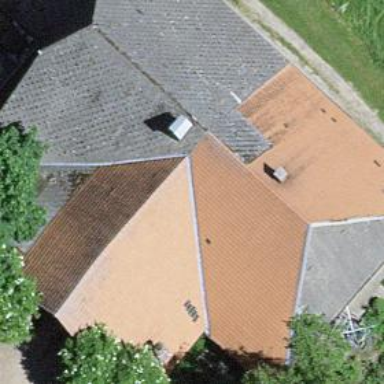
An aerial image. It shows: Farm building.